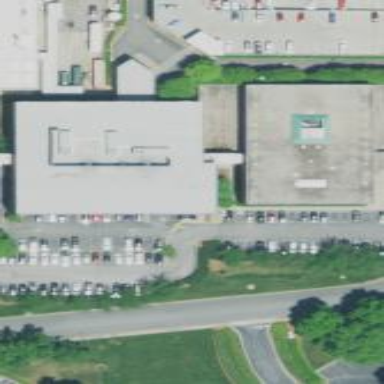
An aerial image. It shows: Hospital building.